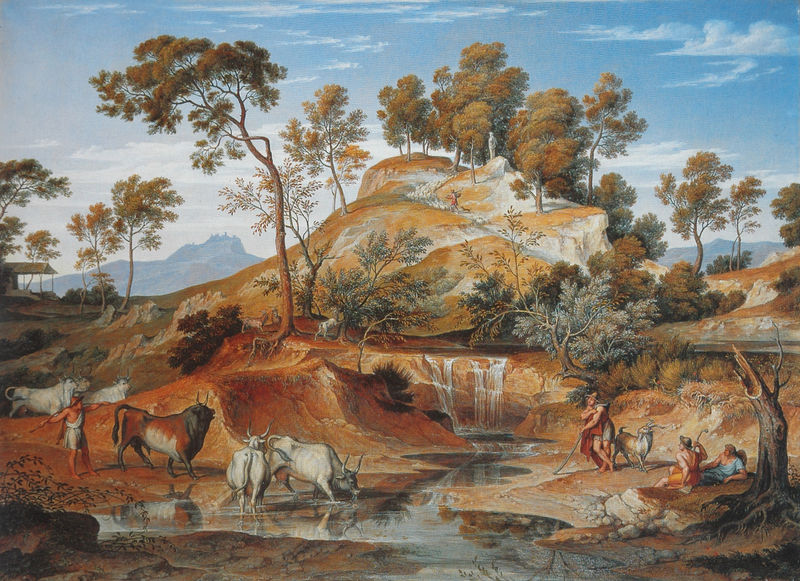
Titel: Serpentaralandschaft mit Hirten
Künstler: Joseph Anton Koch
Standort: Hamburg
Institution: Hamburger Kunsthalle
Schlagwörter: baum, berg, blau, blätter, felsen, gemälde, himmel, laub, mann, schatten, wasser, weiß, wolken, bäume, fluss, frauen, grün, landschaft, menschen, ocker, see, stadt, teich, ufer, äste, braun, hell, licht, männer, orange, dach, gebäude, haus, rot, tier, tiere, tuch, weg, wolke, saufen, trinken, bibel, stein, steine, ast, bach, erde, ferne, horizont, hügel, kühe, natur, spiegelung, stamm, vieh, weide, zweige, busch, büsche, hütte, pfad, figur, gold, wald, wasserfall, bauern, genre, pferde, stock, statue, gischt, pfütze, sommer, ruhe, italien, süden, stab, warm, berge, fels, gebirge, gipfel, wüste, tag, herde, kuh, rind, naiv, idylle, pause, rast, böschung, stämme, oase, rinder, antike, burg, wasserlauf, ideal, traum, rom, wurzeln, jesus, toga, stall, griechenland, hain, tränke, rote erde, hörner, tränken, arkadien, bock, schafe, ochse, ochsen, stier, stiere, hirte, hirten, schaaf, schaafe, schäfer, ziegenbock, ziege, stumpf, stecken, baumstumpf, wasserstelle, ziegenhirte, pastorale, kuhherde, quelle, hierte, furt, büffel, bege, rinnsaal, hirt, gazellen, erhebung, schaafshirte, wasserbüffel, viehhüter, winder, schönwetter, baumstamm+baum